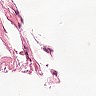
Metastatic tissue present: no